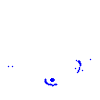
Particle: proton